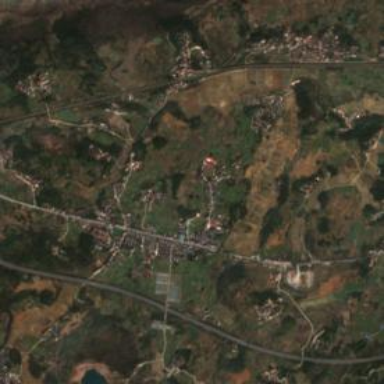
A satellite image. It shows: Township classified as town.